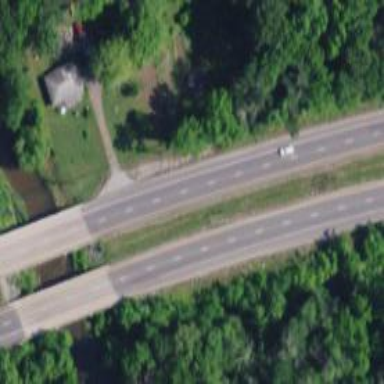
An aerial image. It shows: Trunk highway.